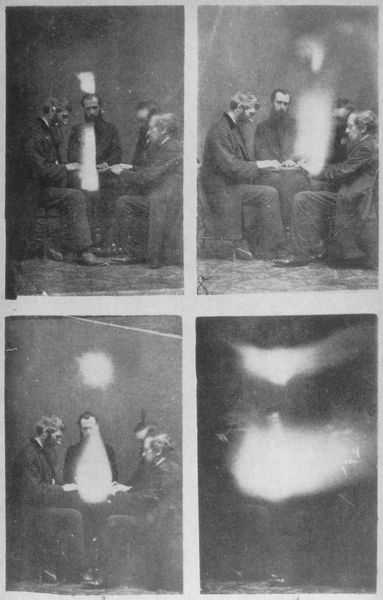
Titel: Transzentrale Fotografie
Künstler: John Beattie
Schlagwörter: gruppe, mann, sitzen, licht, männer, stühle, rock, teppich, anzug, bart, bärte, jacke, silber, hände, haare, mantel, fotos, schuhe, unscharf, foto, fotografie, vier, schwarzweiss, photo, serie, verschwommen, lichtreflex, fotographie, szenen, blende, photografie, nadar, gelatine, kopien, kartenspieler, seance, 4, übersinnlich, tetraptychon, passionce, männegesellschaft